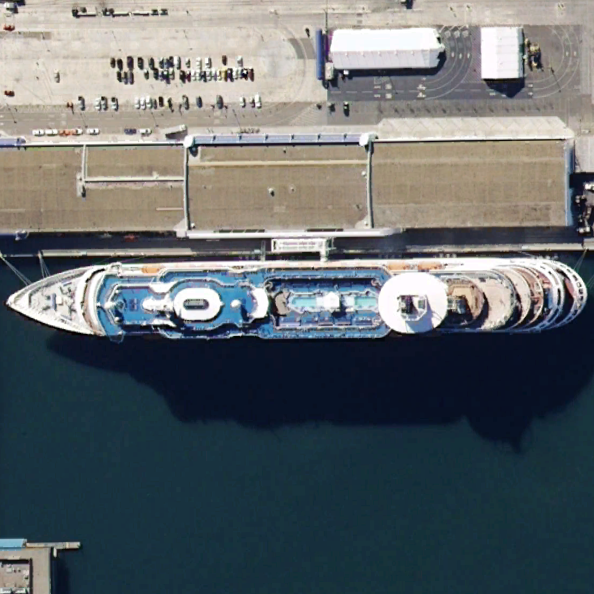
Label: Megayacht